Aerial crown-view tile of a tropical tree (Barro Colorado Island, Panama), acquired 20250414:
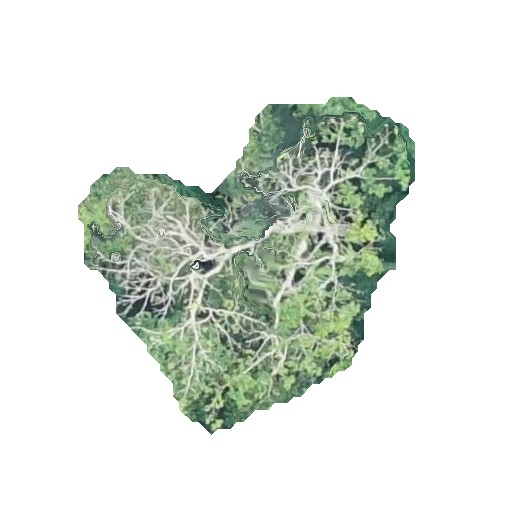
Species: Trattinnickia aspera
GBIF accepted scientific name: Trattinnickia aspera
Crown area: 103.115 m²